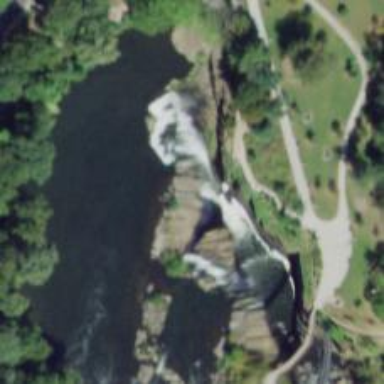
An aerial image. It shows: Breathtaking waterfall cascading down cliff.